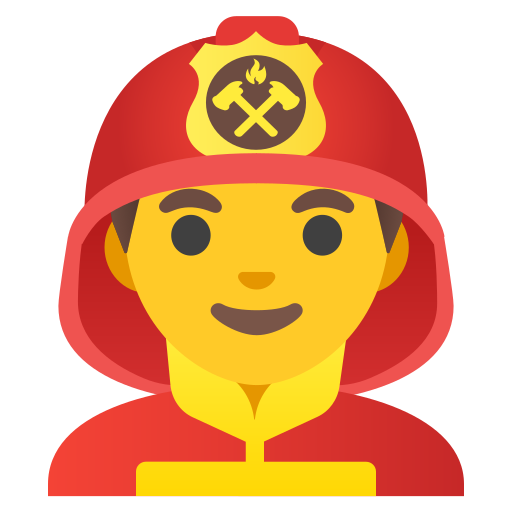
Emoji: 👨‍🚒